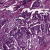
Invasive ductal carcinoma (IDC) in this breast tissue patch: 0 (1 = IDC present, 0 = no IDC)